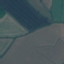
Land use / land cover class: AnnualCrop